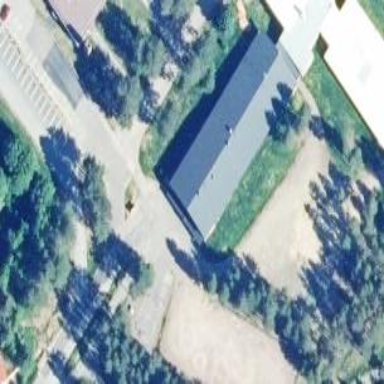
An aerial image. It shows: School building.